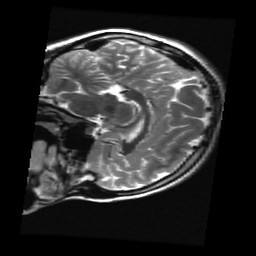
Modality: T2w
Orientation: sagittal
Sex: female
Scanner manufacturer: ge
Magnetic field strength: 3 T
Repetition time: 5 s
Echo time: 0.1007 s